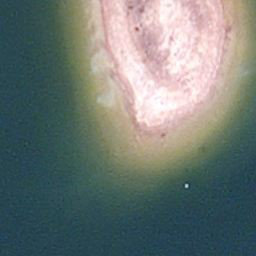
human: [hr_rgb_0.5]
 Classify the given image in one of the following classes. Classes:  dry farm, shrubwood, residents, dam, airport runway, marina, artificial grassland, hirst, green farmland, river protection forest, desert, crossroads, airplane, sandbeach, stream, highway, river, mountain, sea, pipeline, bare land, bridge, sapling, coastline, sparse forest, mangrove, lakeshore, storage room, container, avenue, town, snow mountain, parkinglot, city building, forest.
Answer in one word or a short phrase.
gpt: lakeshore